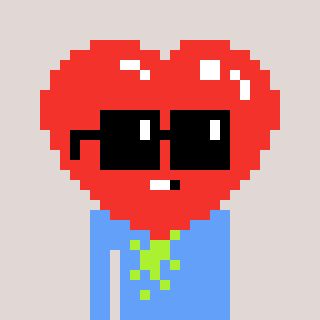
a pixel art character with square black sunglasses, a heart-shaped head and a blue-colored body on a warm background